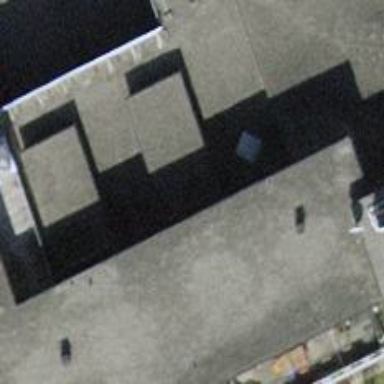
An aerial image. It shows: Car repair shop.